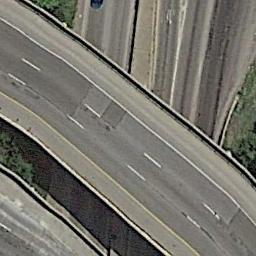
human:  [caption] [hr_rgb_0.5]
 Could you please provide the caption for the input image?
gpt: The overpass is next to the grass .

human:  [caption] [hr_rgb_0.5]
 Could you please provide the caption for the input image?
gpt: There are some roads under the overpass .

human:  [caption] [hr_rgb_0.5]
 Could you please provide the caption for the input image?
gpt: On the highway, There is an overpass .

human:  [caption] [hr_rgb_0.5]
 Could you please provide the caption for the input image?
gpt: The overpass is over the roads on the lawn .

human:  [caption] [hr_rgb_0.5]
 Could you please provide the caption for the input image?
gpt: There are green meadows beside the overpass .